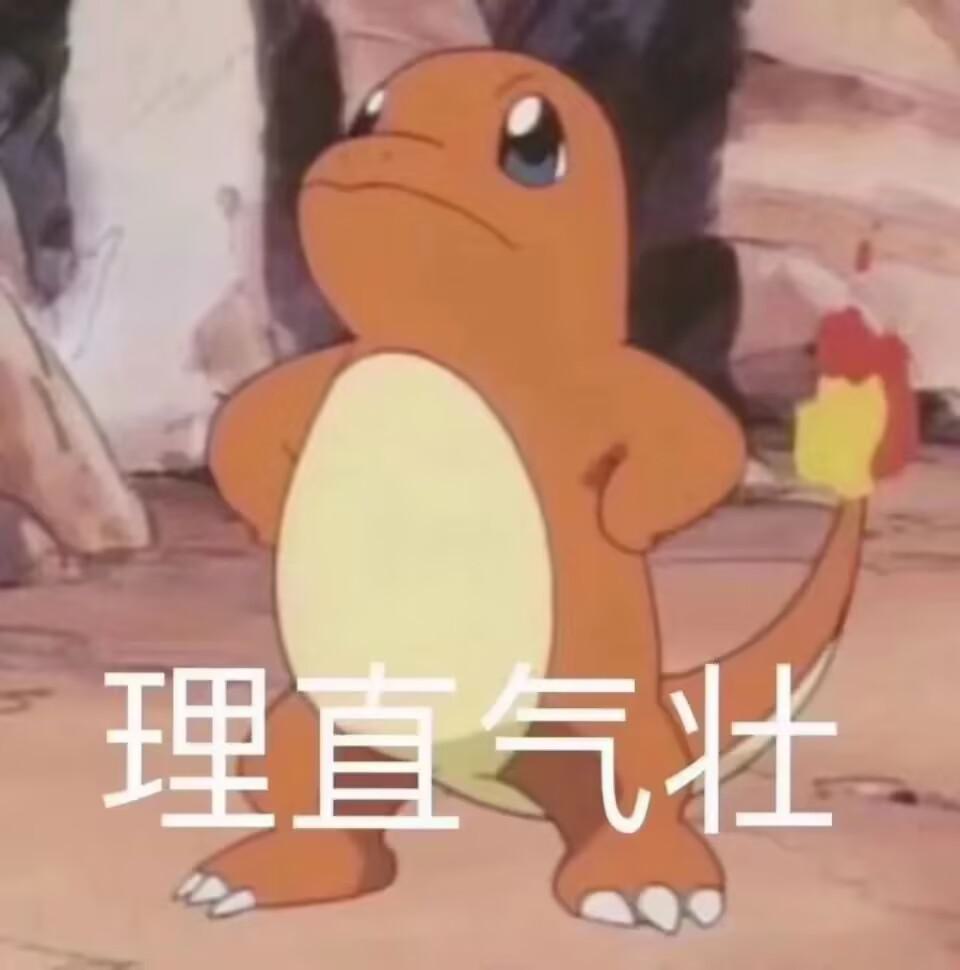
Label: others